Question: I have to prepare data for using in a google chart. my input is:
'''
myHeader = ["header 1", "header 2"];
myCol1 = [1, 2, 3, 4, 5];
myCol2 = [100, 200, 300, 400, 500];
'''
What I need is this:
'''
myData = [["header1", "header2"],[1,100],[2, 200], [3, 300],[4, 400], [5, 500]];
'''
how can I convert it? I tried with 'push' but had no lock to push '[1,100]' into an array containing '["header1", "header2"]'
This is what I tried before:
'''
var myDATA = [new Array('header1', 'header2'), two1dto2d(myDate, myTemp)];
function two1dto2d(a,b) {
var c = new Array;
for (var i = 0; i < a.length; i++) {
A = new Array(a[i],b[i]);
console.log(A);
c.push(A);
}
return c
};
'''
but the result is not what I expected:

any ideas?
thanks
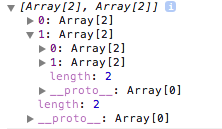
Answer: What you get with that is a three dimensional array, as you are putting the column pairs into an array, which you in turn put in the final array.
You need to push the column pairs into the outmost array. For example like this:
'''
var myDATA = [new Array('header1', 'header2')];
two1dto2d(myDATA, myDate, myTemp);
function two1dto2d(c, a, b) {
for (var i = 0; i < a.length; i++) {
c.push([a[i], b[i]]);
}
}
'''